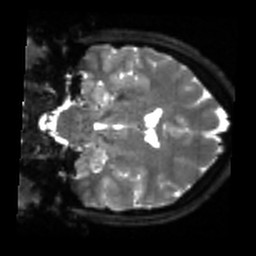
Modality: sbref
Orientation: coronal
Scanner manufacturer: siemens
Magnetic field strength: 3 T
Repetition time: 4 s
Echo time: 0.0594 s